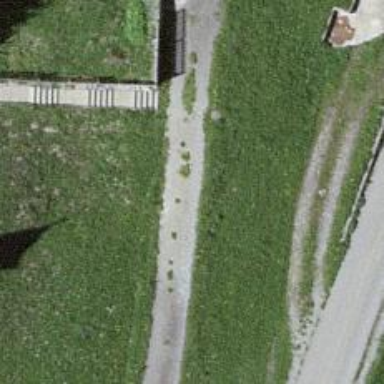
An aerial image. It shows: Driveway with unpaved surface and grade3 track type.